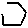
Label: hexagon